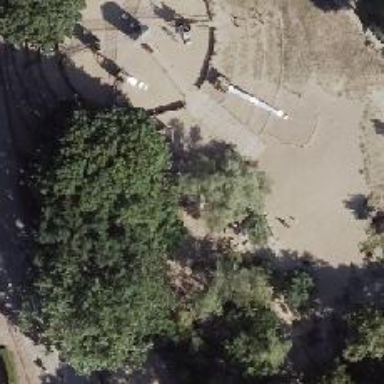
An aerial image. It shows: Playground with slide.